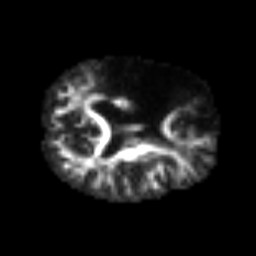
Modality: FA
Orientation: axial
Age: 56
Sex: male
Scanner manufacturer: siemens
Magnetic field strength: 3 T
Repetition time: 3.2 s
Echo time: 0.081 s